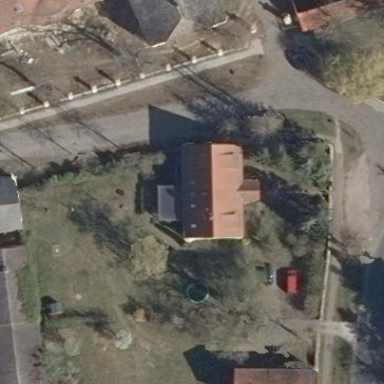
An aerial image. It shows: Detached building.